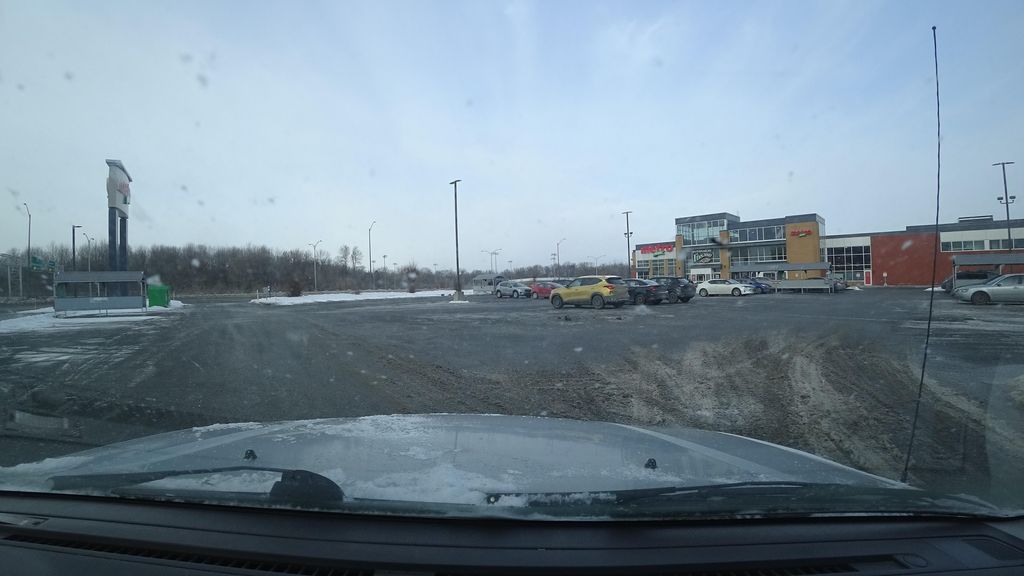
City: quebec_city